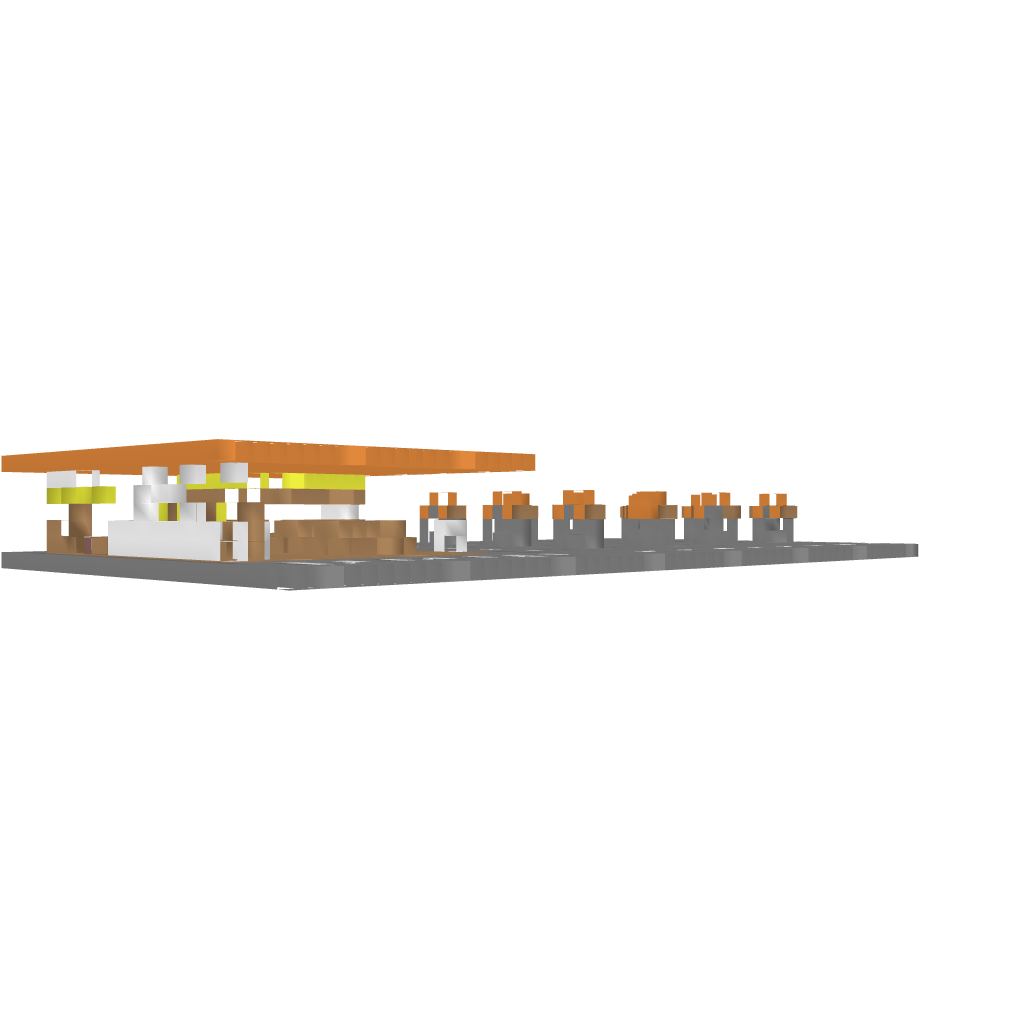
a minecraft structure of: GasStation bad low quality